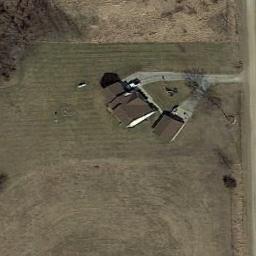
Label: residential